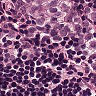
Metastatic tissue present: yes